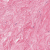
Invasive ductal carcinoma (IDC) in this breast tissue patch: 0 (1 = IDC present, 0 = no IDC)